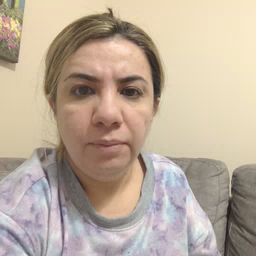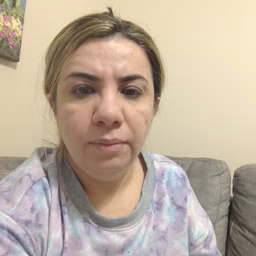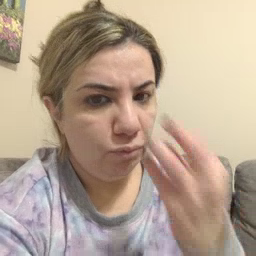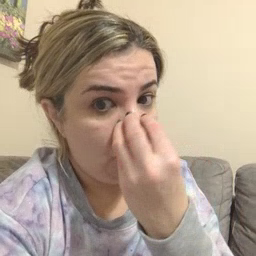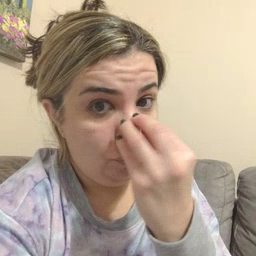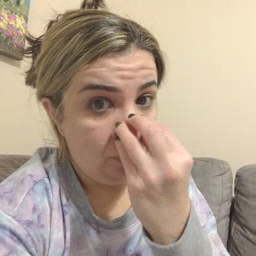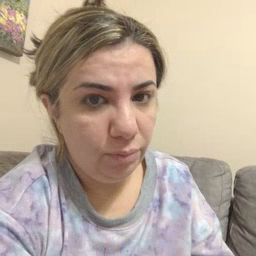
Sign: clown